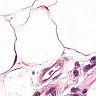
Metastatic tissue present: no